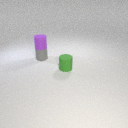
small purple rubber cylinder above small gray rubber cylinder